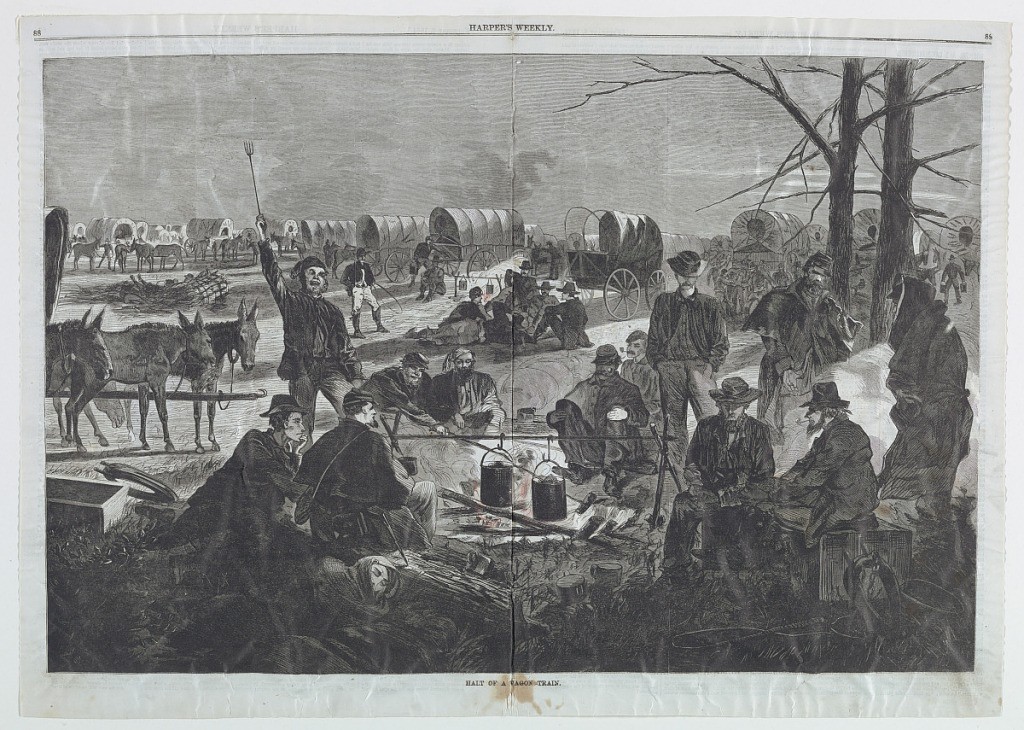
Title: Halt of a Wagon-train, from Harper's Weekly, February 6, 1864, pp. 88-89
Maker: Winslow Homer, American, 1836–1910
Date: February 6, 1864
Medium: Wood engraving in black ink on newsprint paper with slight coloring added by hand
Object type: Print
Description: Horizontal view of a group men seated and standing about an open fire in the foreground with a large number of covered wagons in the background.